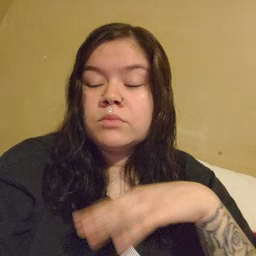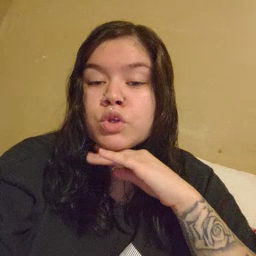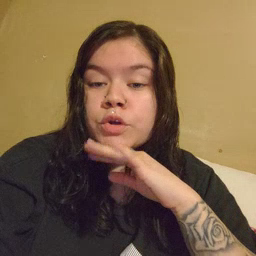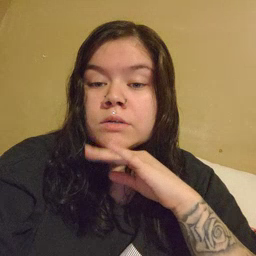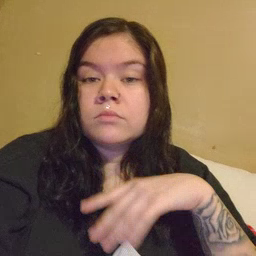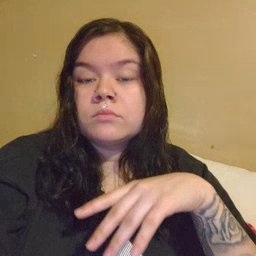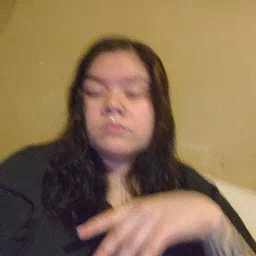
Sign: dirty